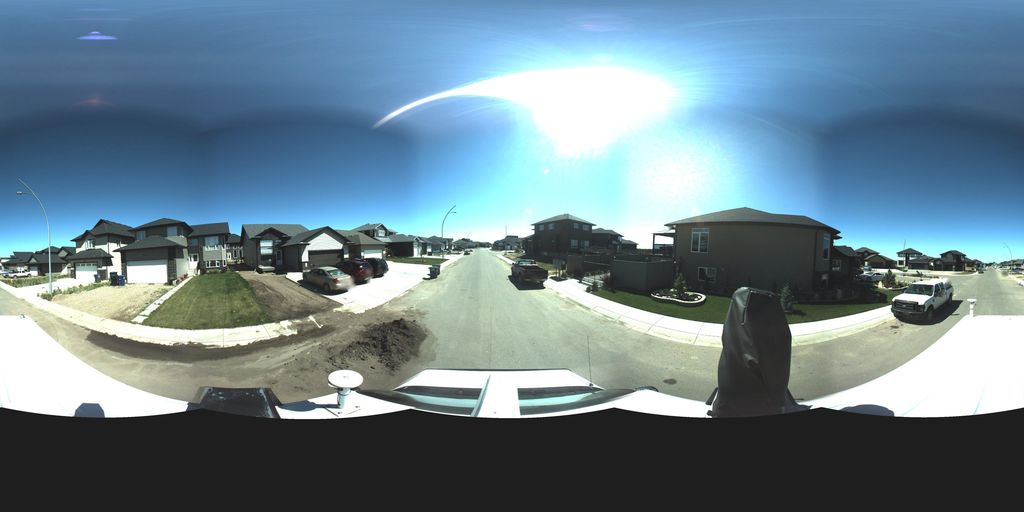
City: saskatoon